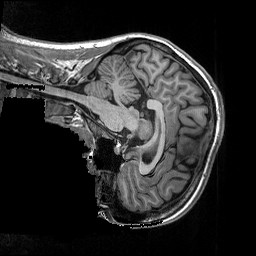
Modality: T1w
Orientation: sagittal
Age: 29